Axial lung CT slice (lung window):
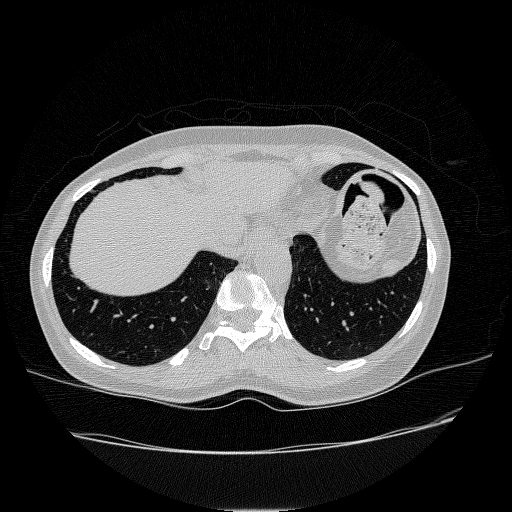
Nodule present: no